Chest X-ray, PA view. Patient: 22 years old, sex M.
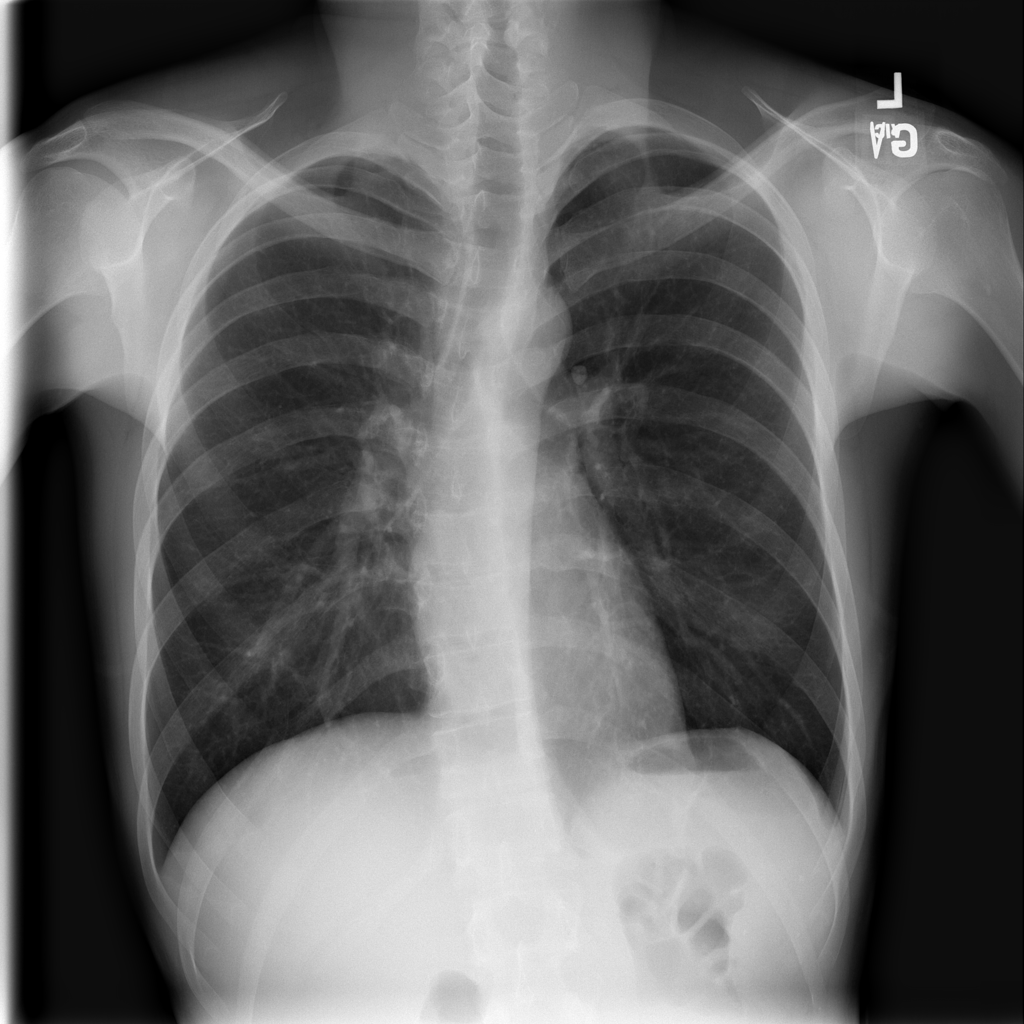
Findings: No Finding